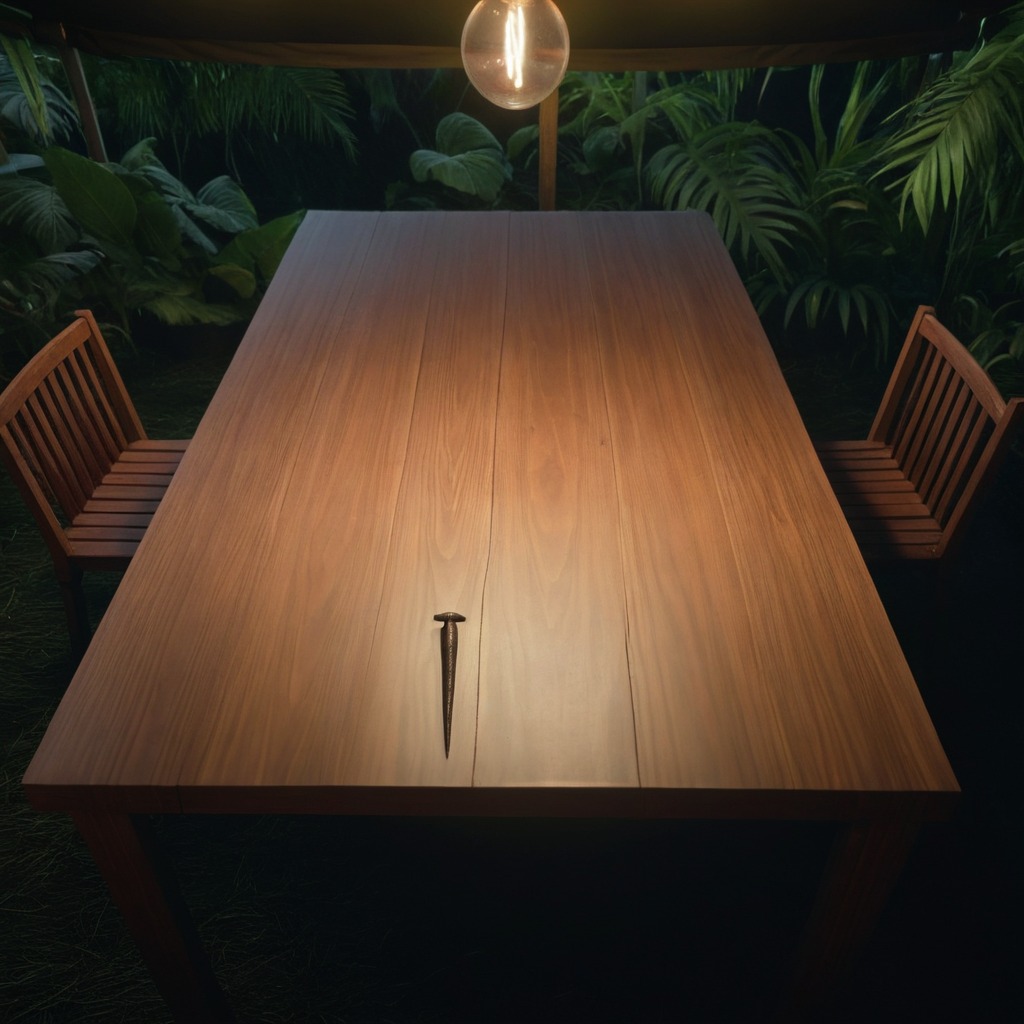
A nail is lying on the wooden table inside a jungle field workshop tent at night.